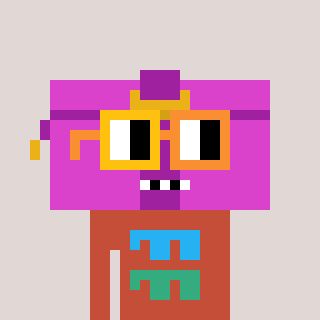
a pixel art character with square yellow and orange glasses, a clutch-shaped head and a rust-colored body on a warm background